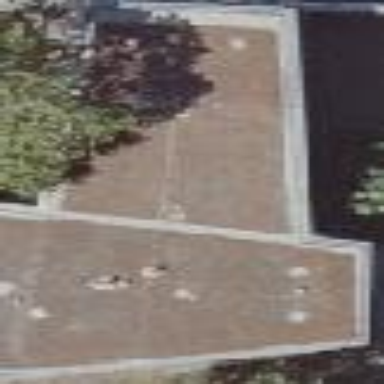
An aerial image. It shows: Community centre with flat roof.